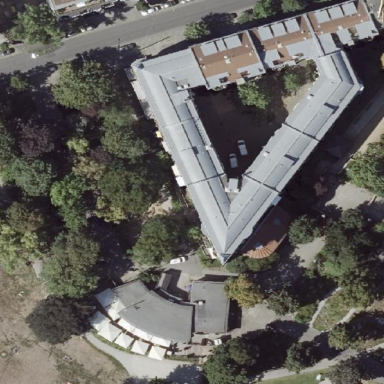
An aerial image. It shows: Kindergarten surrounded by fence.